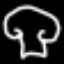
Label: mushroom